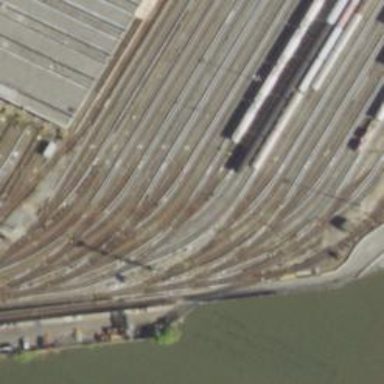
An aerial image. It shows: Electrified rail service yard.